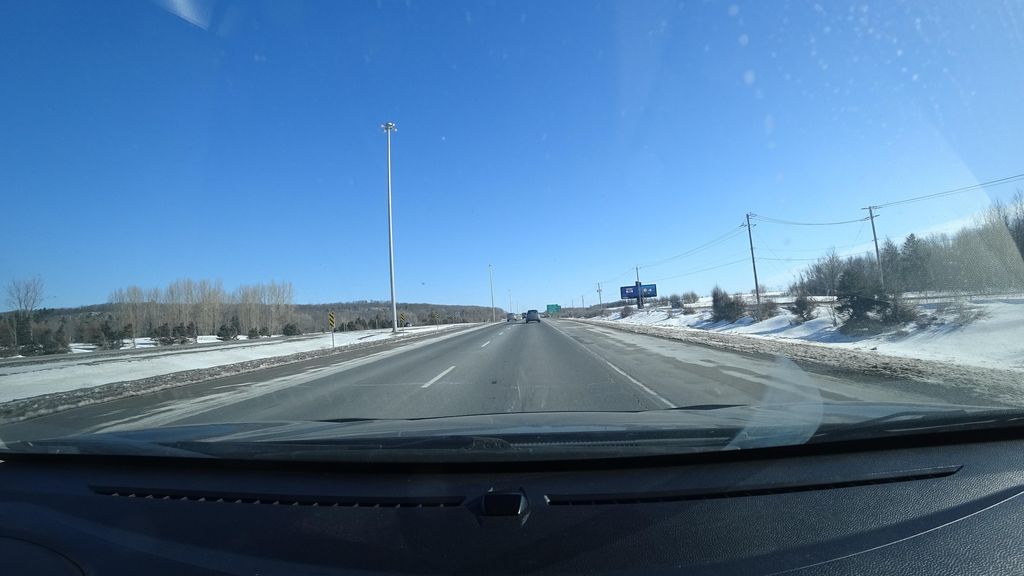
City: quebec_city